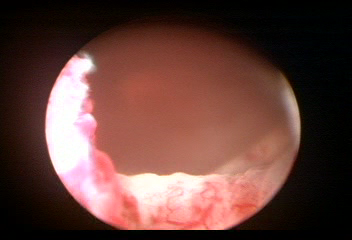
Modality: WLC
Class: Normal mucosa
Bladder cancer association: No